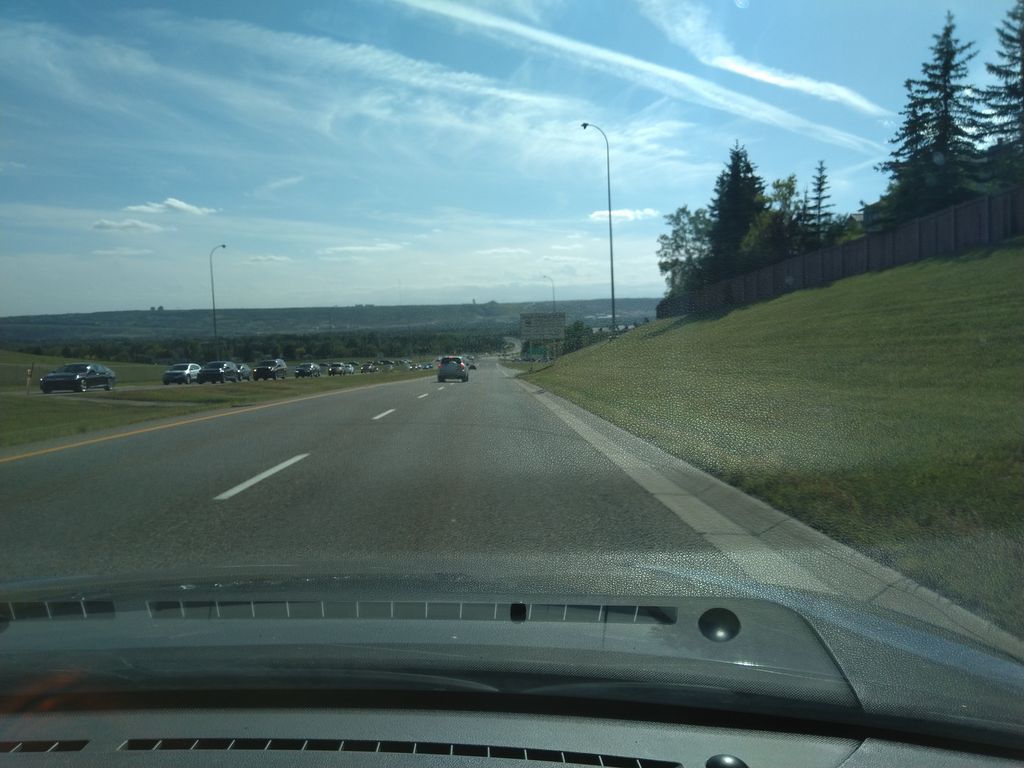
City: calgary